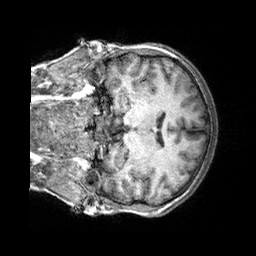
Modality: T1w
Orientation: coronal
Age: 19
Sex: female
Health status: healthy
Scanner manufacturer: siemens
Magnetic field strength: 3 T
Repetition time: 2.3 s
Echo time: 0.00303 s